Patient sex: M
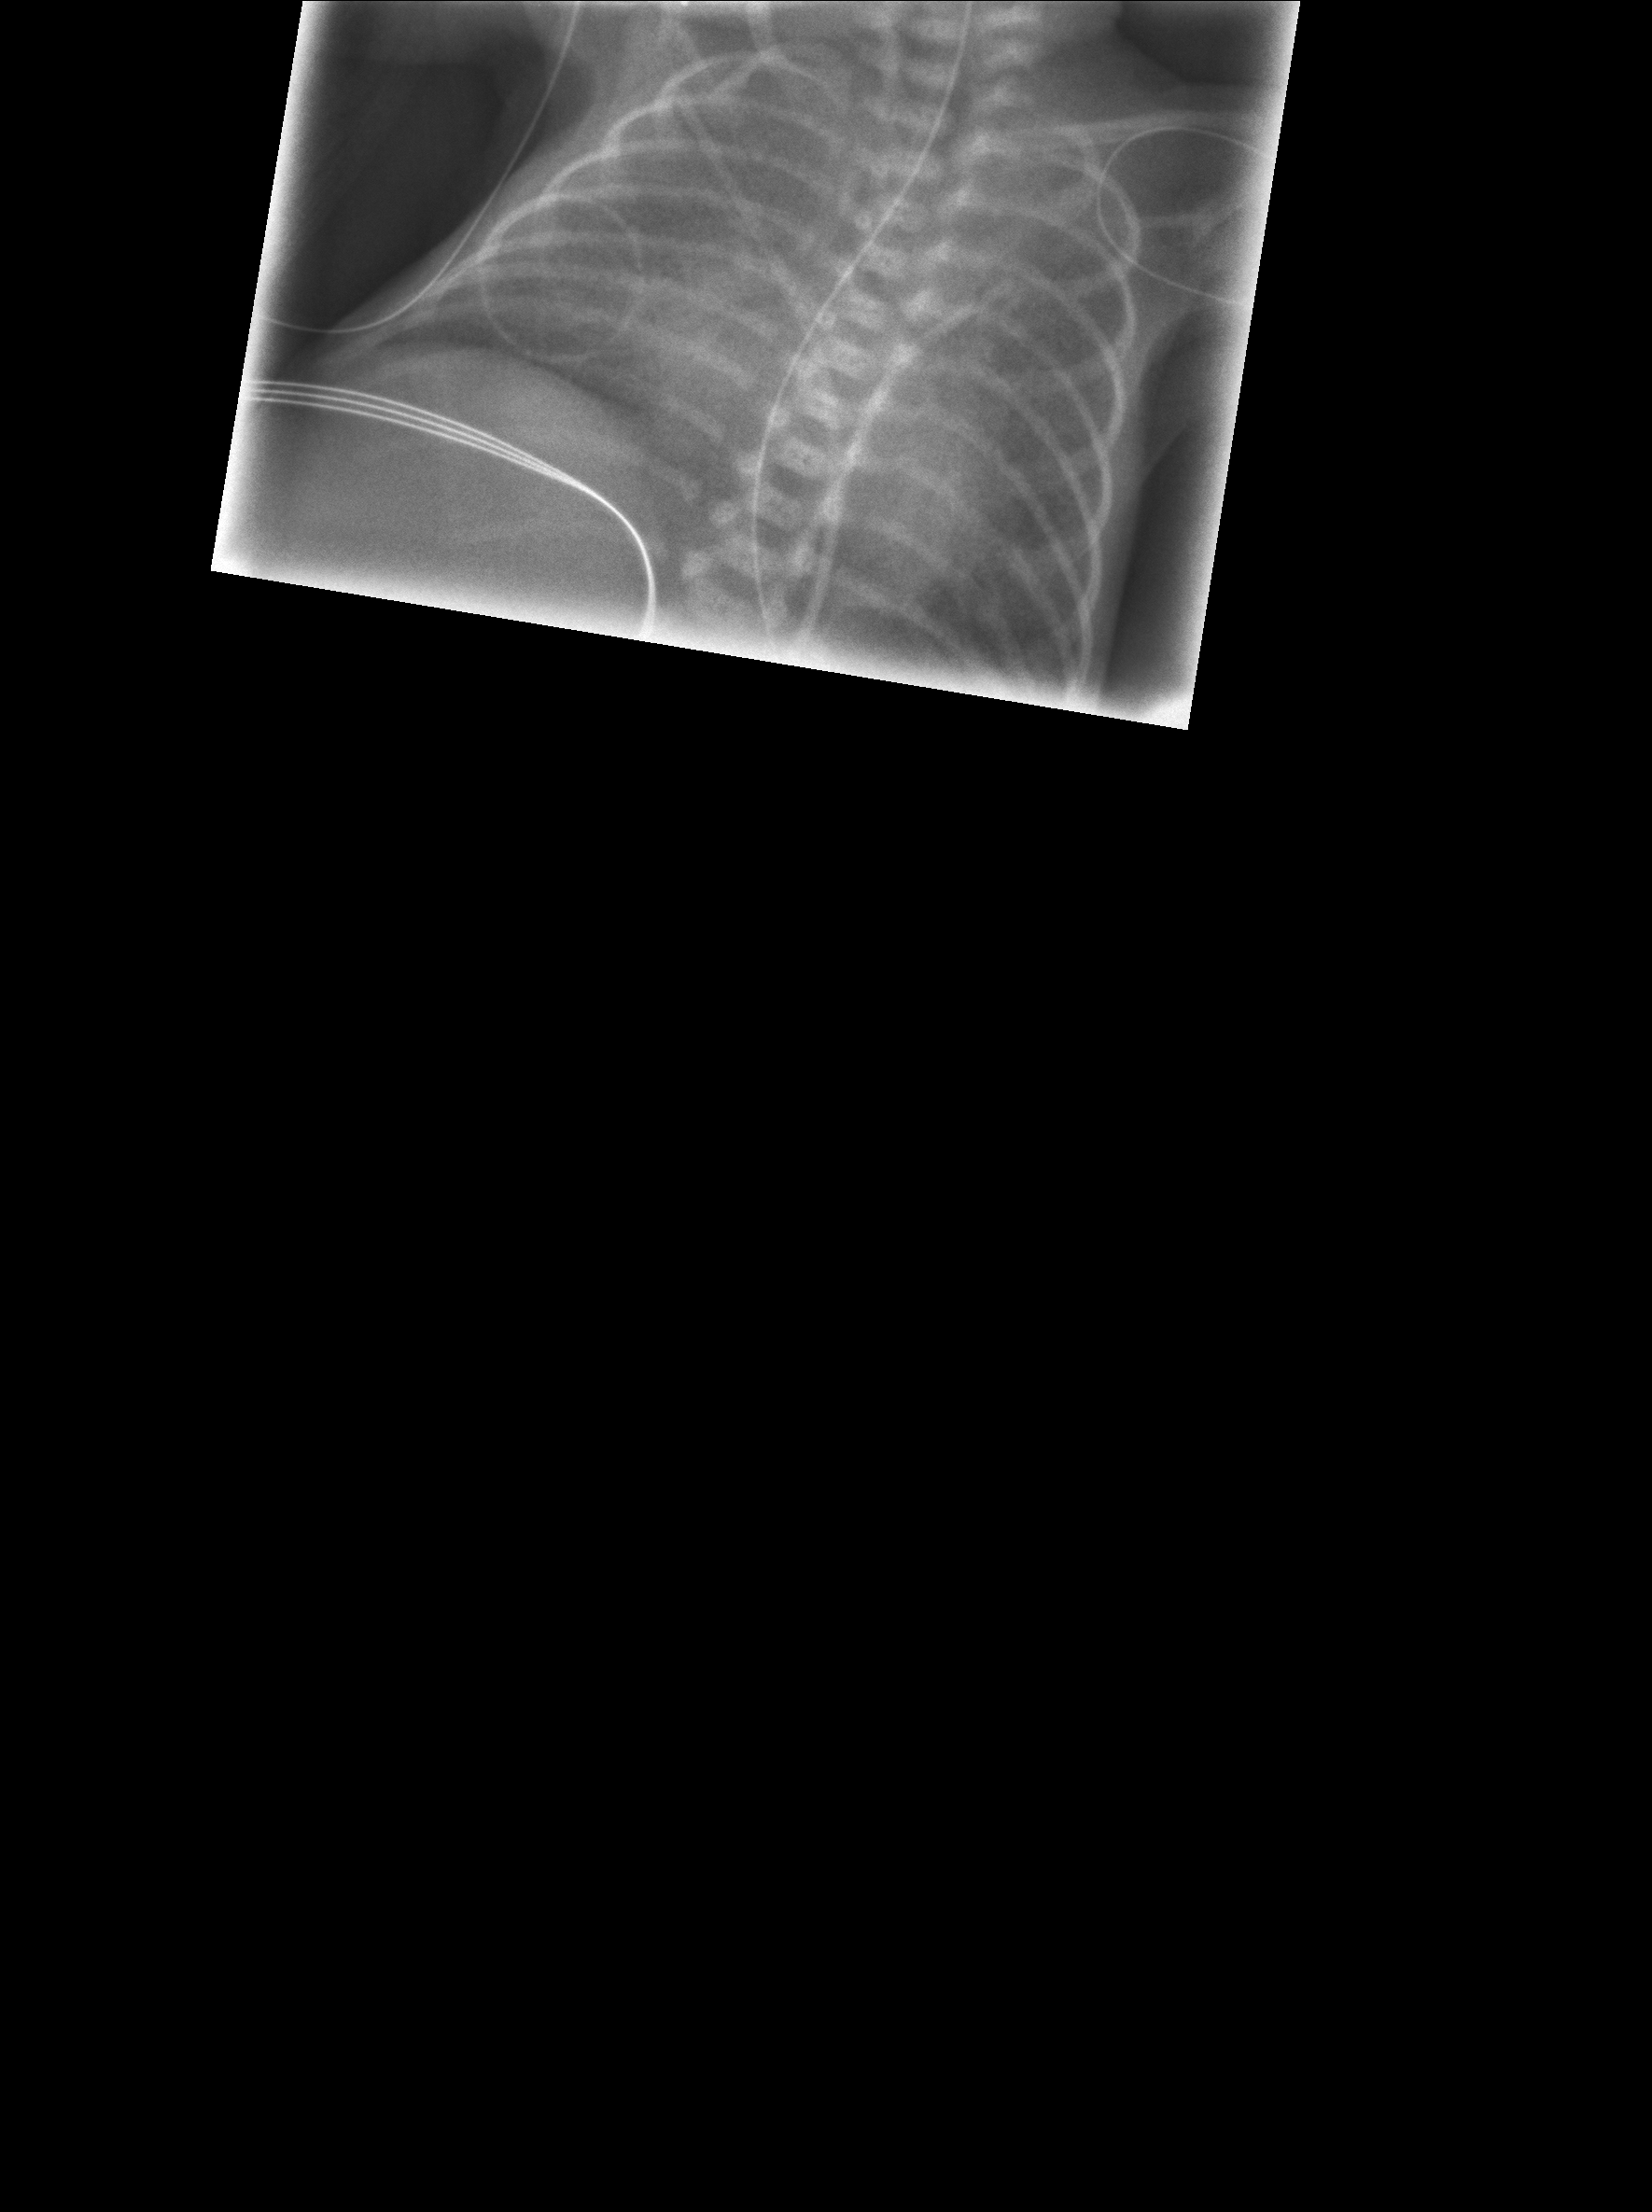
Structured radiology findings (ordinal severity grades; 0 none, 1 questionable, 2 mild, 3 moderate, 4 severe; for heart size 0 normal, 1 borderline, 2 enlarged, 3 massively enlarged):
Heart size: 1
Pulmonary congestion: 2
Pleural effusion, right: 0
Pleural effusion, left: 0
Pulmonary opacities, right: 2
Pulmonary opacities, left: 2
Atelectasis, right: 0
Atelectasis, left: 0